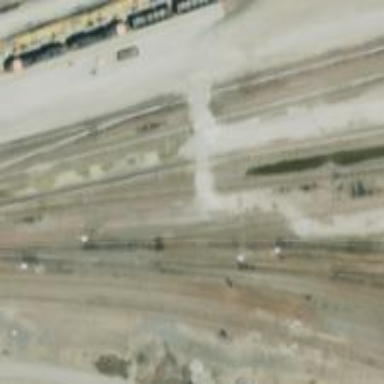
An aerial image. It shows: Railway signal.